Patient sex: M
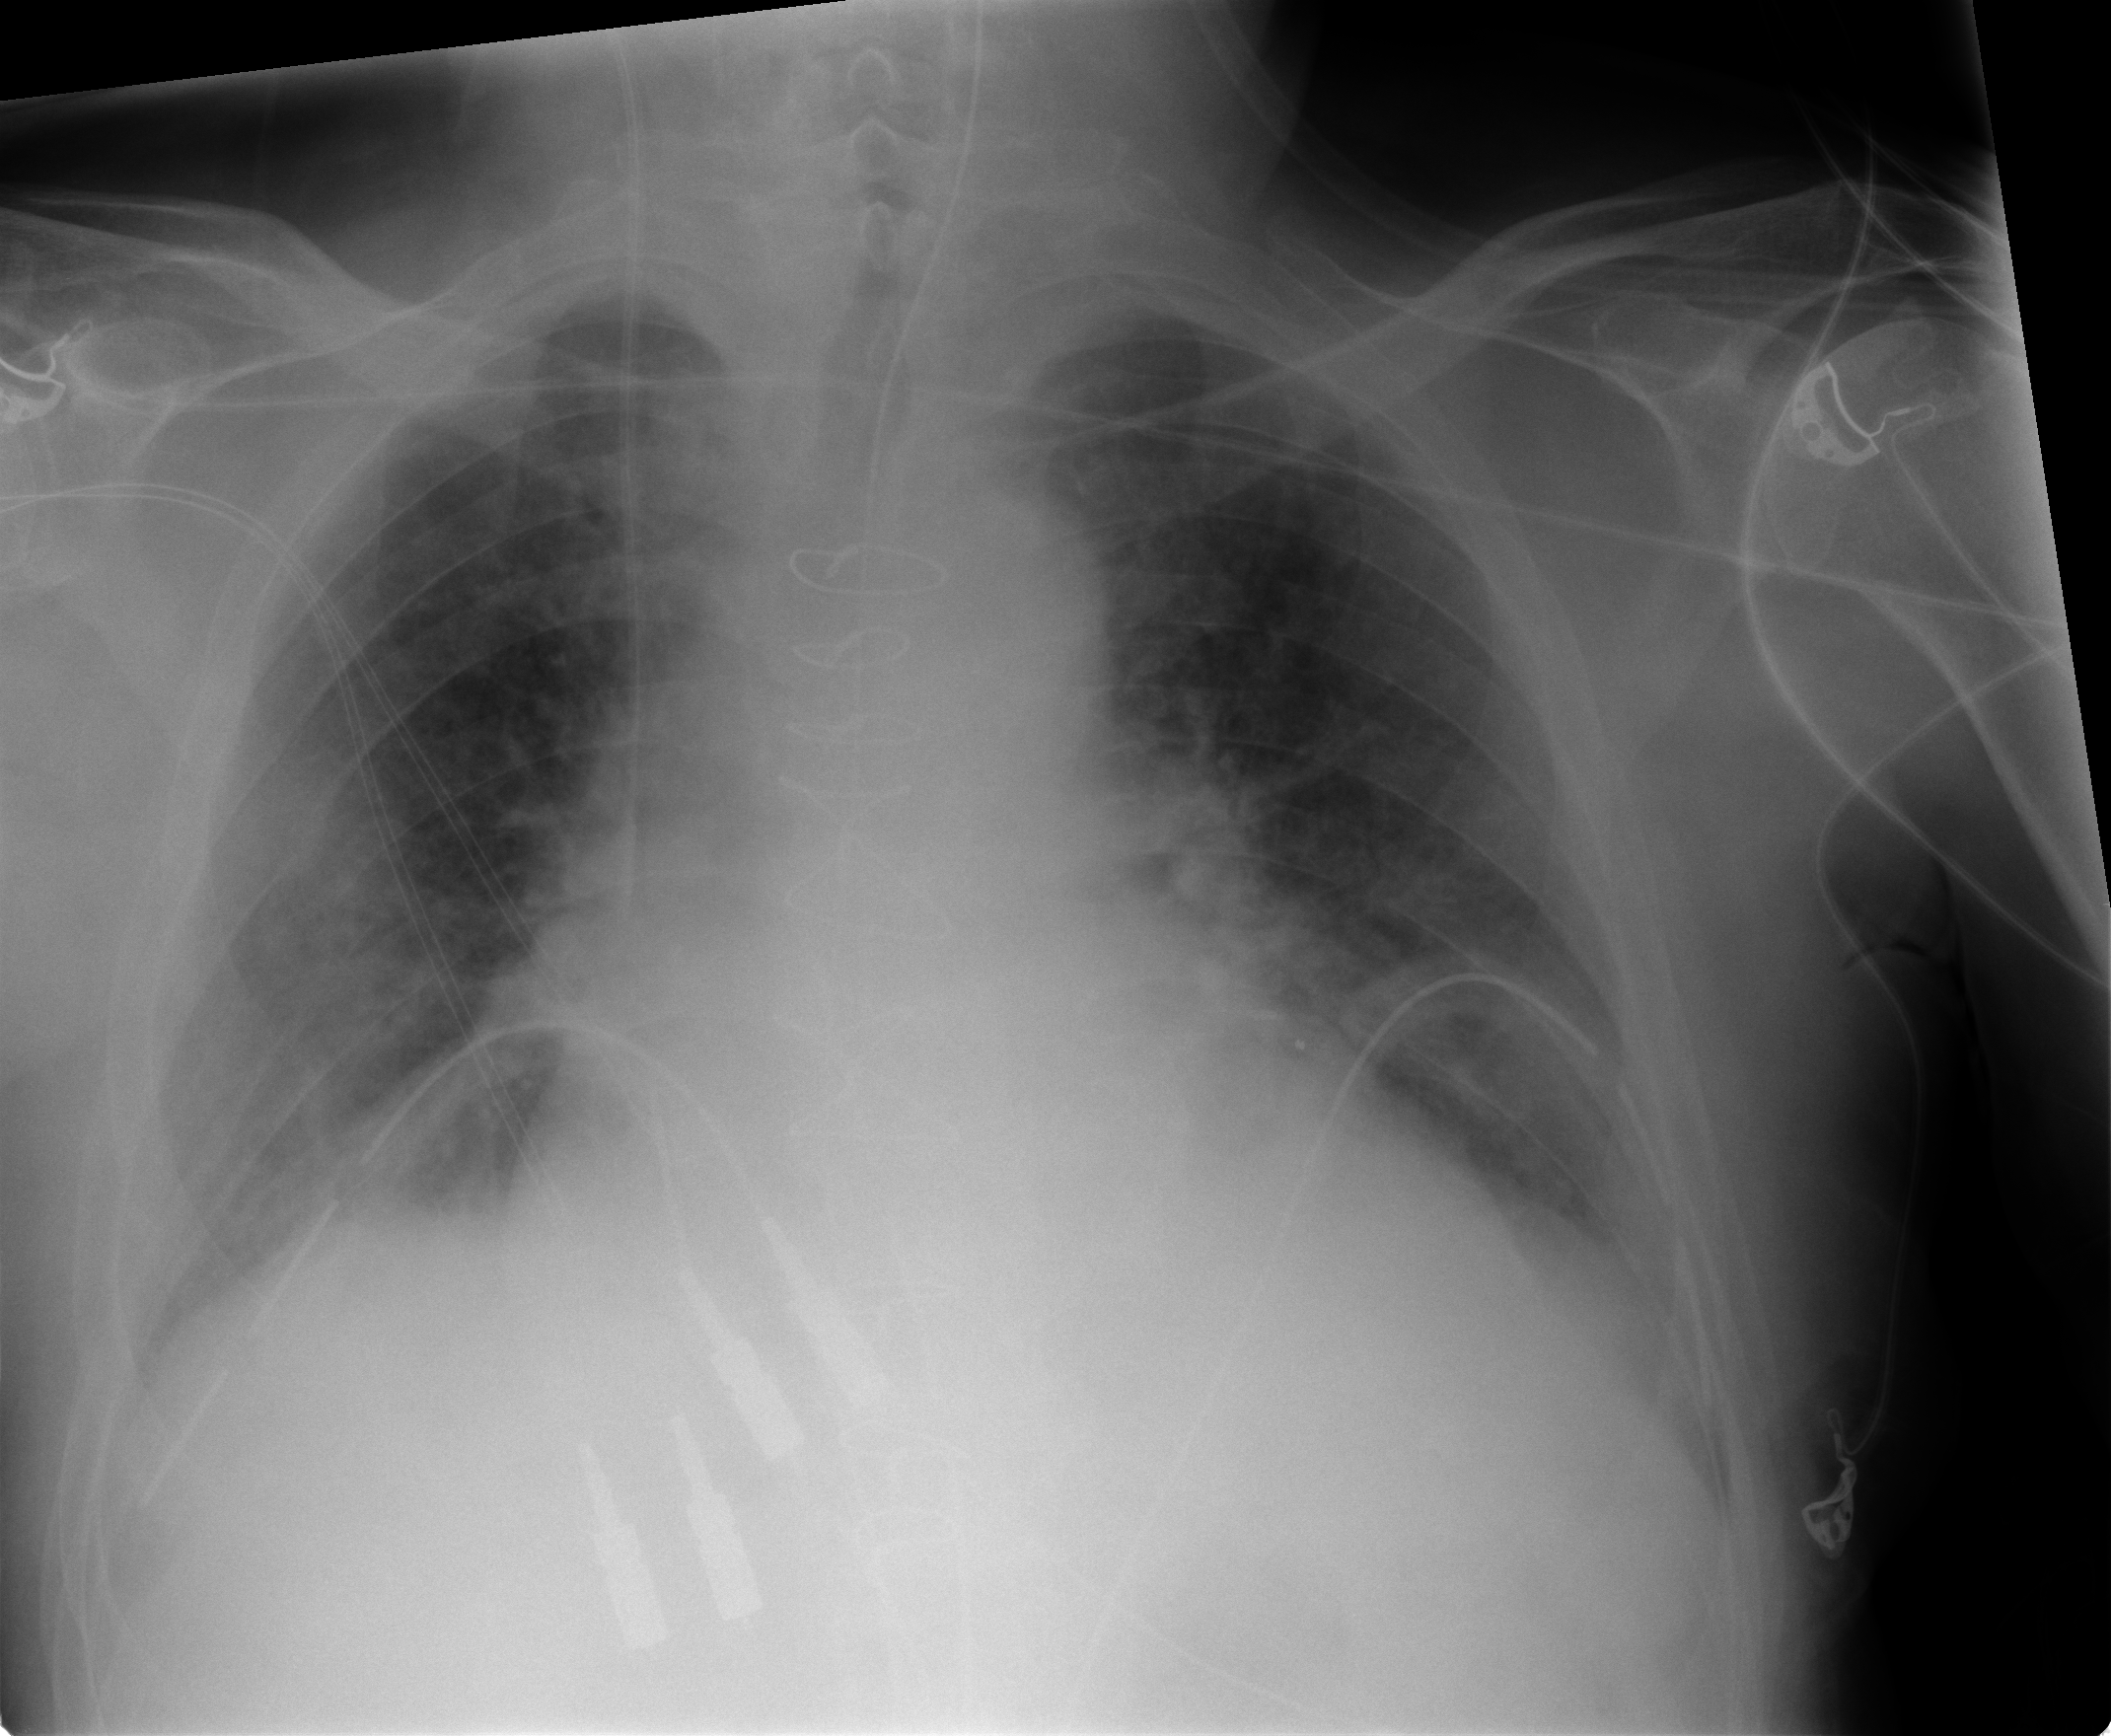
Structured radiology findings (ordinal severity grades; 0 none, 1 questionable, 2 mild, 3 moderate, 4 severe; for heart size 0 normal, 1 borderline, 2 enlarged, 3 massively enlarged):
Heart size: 2
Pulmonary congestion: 2
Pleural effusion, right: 1
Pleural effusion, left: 2
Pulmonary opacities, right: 0
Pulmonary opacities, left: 0
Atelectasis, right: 2
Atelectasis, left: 2